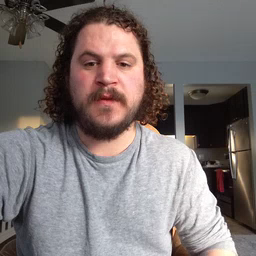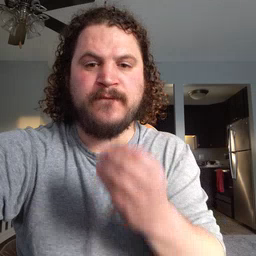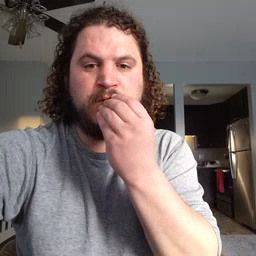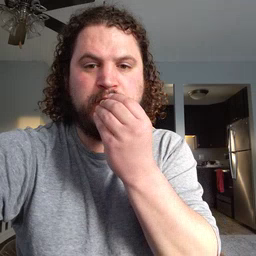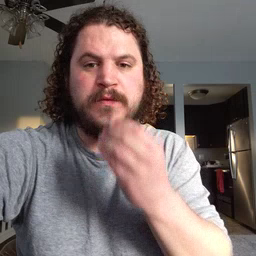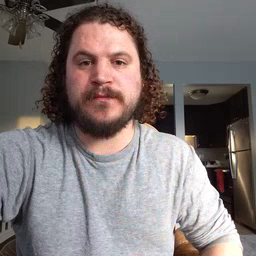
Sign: food